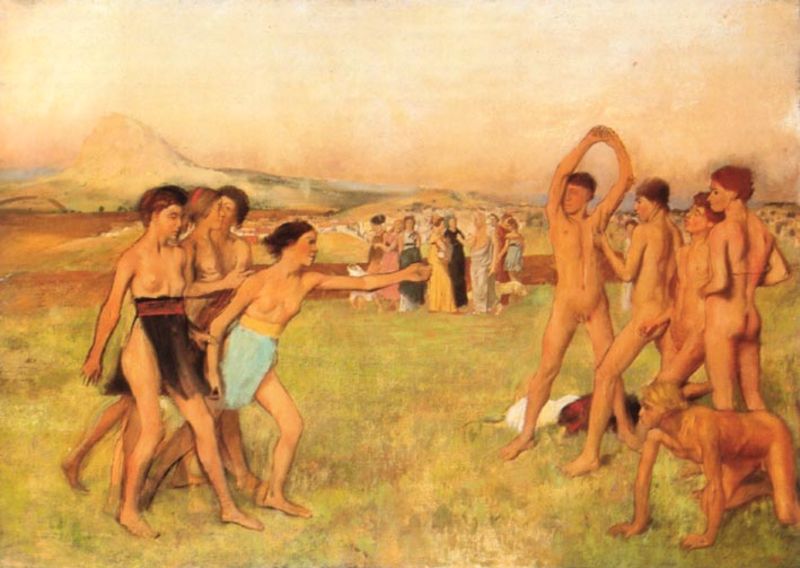
Titel: Petites filles spartiates provoquant des garcons, Junge Spartanerinnen fordern die Jungen heraus
Künstler: Edgar Degas
Standort: London
Institution: National Gallery
Schlagwörter: akt, angriff, berg, blau, gemälde, gruppe, hand, himmel, kampf, körper, lendenschurz, mann, nackt, schurz, weiß, akte, frauen, gelb, grün, impressionismus, landschaft, menschen, mädchen, ocker, stadt, bewegung, braun, brust, busen, damen, degas, frankreich, frau, grau, hell, hintergrund, kleid, kleider, männer, orange, schwarz, vordergrund, gras, hund, rot, tier, tuch, weg, wiese, leute, rock, symbolismus, tanz, jung, arm, arme, inkarnat, mensch, spitze, stehen, feld, felder, horizont, hügel, natur, wege, haare, realismus, stoff, tücher, gewänder, rosa, anhöhe, kinder, müller, bein, brüste, röcke, jungen, knaben, bündel, laufen, schürzen, gebirge, dehnen, figuren, sport, wettkampf, faltenwurf, halbnackt, nackte, geschlecht, entblösst, gruppen, spiel, penis, fkk, jugend, barfuß, streit, faust, knien, mythologie, himmel gelb, gestutzt, wärme, ausgestreckt, picasso, griechen, sparta, griechenland, menschengruppe, david, gegenüber, strecken, kriechen, vierbeinig, avantgarde, mittelgrund, hoden, turnen, wilde, jünglinge, wiede, werben, graas, puvis de chavannes, darstellungen, barbusig, bekleidet, gymnastik, chavannes, zuckerhut, bekleidete, aktdarstellungen, gender studies, geschlechtertrennung, liebkind, max, penise, übrungen, freikörper, bükcen, jugendbewegung